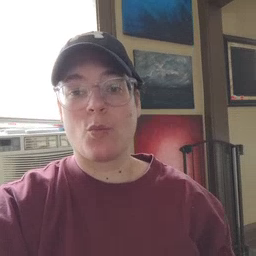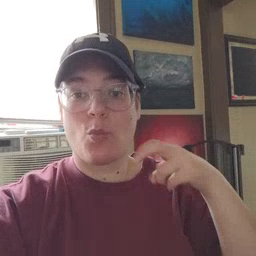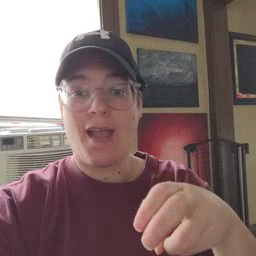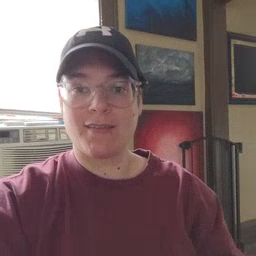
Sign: ride